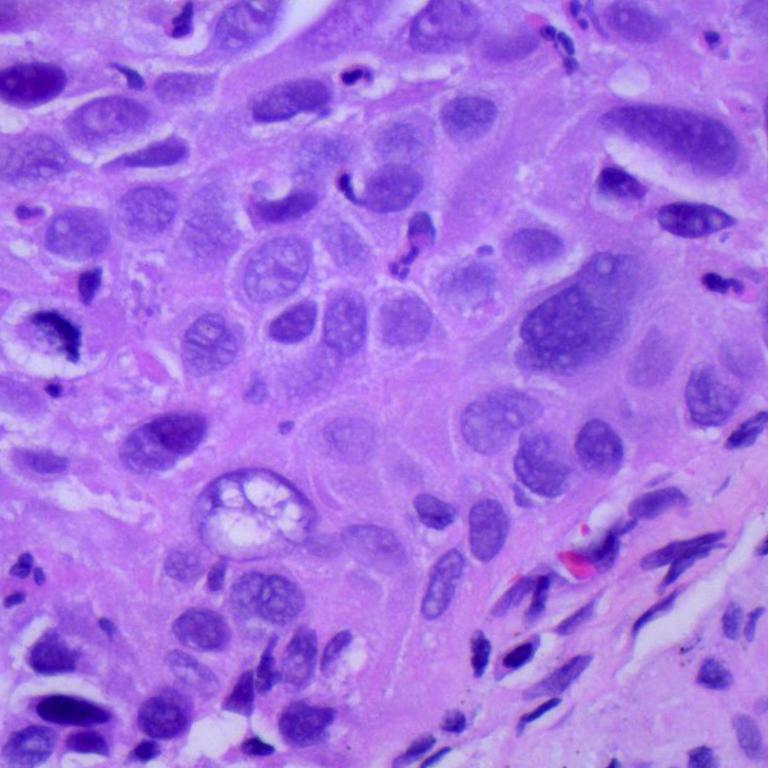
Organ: lung
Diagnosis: squamous carcinomas